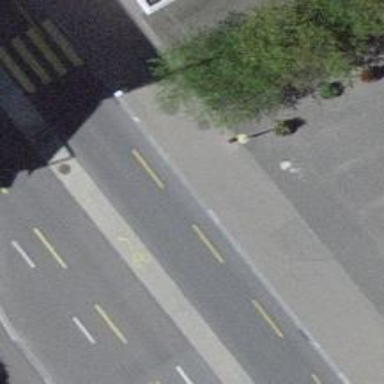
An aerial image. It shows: Secondary road with asphalt surface. It has sidewalks on both sides and designated cycle lane.